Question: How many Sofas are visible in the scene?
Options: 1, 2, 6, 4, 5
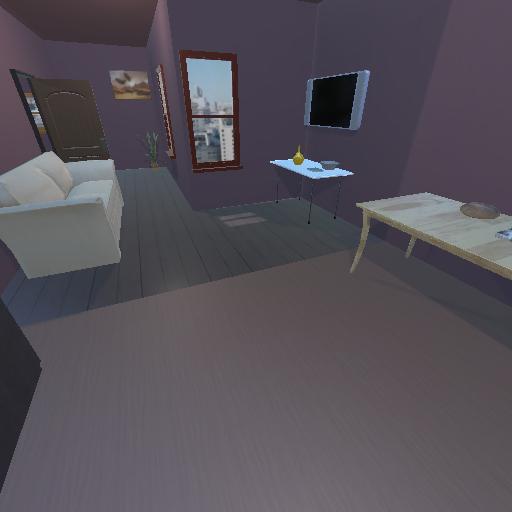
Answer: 1